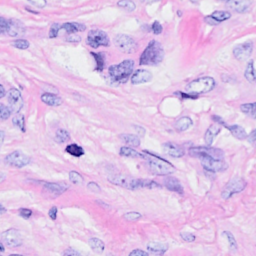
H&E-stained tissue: Breast